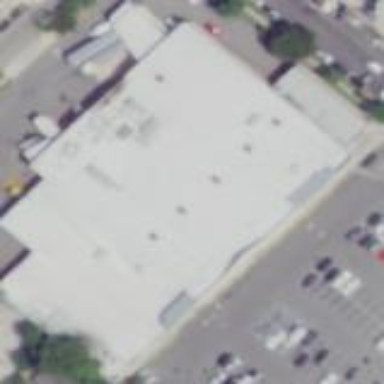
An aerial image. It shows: Building that houses supermarket.